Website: walmart
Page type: cart
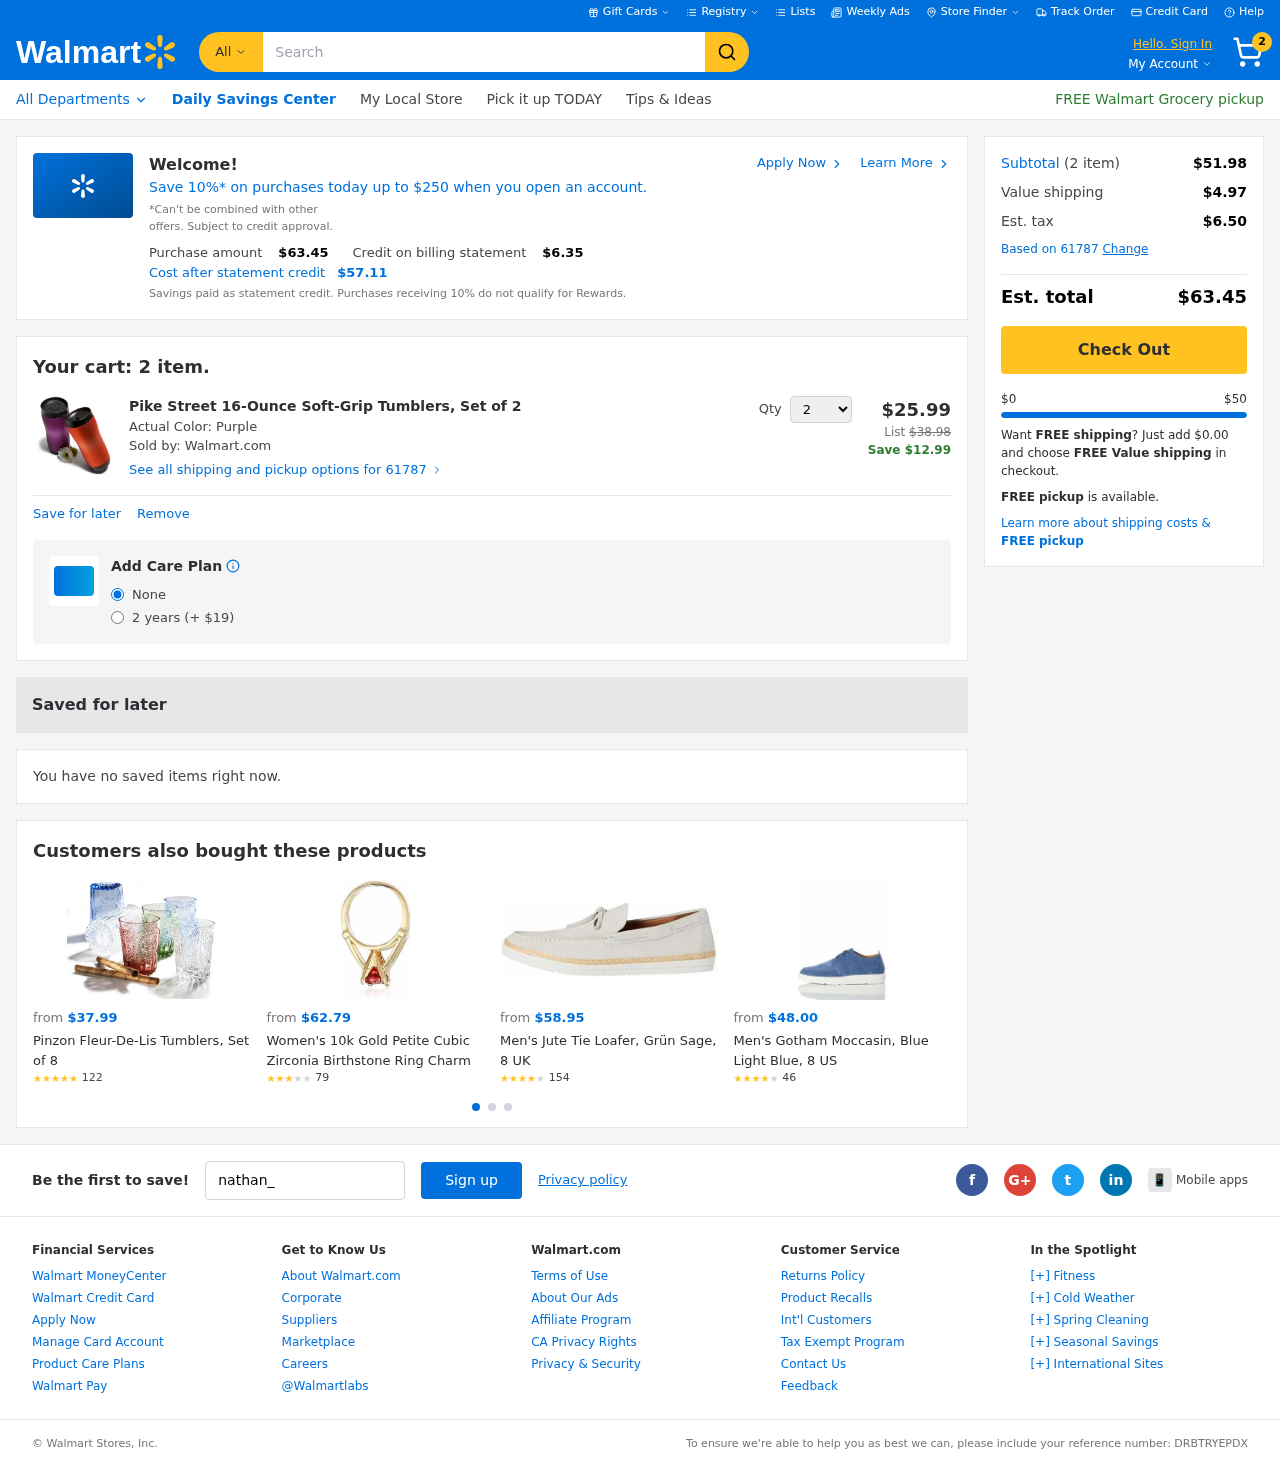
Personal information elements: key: PII_EMAIL
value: nathan_mckenzie@gmail.com
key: PII_POSTCODE
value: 61787
Product elements: key: PRODUCT1_NAME
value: Pike Street 16-Ounce Soft-Grip Tumblers, Set of 2
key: PRODUCT1_PRICE
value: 25.99
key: PRODUCT1_QUANTITY
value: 2
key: PRODUCT2_NAME
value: Pinzon Fleur-De-Lis Tumblers, Set of 8
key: PRODUCT2_NUM_RATINGS
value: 122
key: PRODUCT2_PRICE
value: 37.99
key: PRODUCT2_RATING
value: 4.9
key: PRODUCT3_NAME
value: Women's 10k Gold Petite Cubic Zirconia Birthstone Ring Charm
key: PRODUCT3_NUM_RATINGS
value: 79
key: PRODUCT3_PRICE
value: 62.79
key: PRODUCT3_RATING
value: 3.1
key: PRODUCT4_NAME
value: Men's Jute Tie Loafer, Grün Sage, 8 UK
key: PRODUCT4_NUM_RATINGS
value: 154
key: PRODUCT4_PRICE
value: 58.95
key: PRODUCT4_RATING
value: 4.3
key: PRODUCT5_NAME
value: Men's Gotham Moccasin, Blue Light Blue, 8 US
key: PRODUCT5_NUM_RATINGS
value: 46
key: PRODUCT5_PRICE
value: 48
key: PRODUCT5_RATING
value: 4.4
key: PRODUCT1_ORIGINAL_PRICE
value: $38.98
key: PRODUCT1_SAVINGS
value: Save $12.99
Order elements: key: ORDER_NUM_ITEMS
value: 2
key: ORDER_TOTAL
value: $63.45
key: PROMO_TOTAL_AFTER_CREDIT
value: $57.11
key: ORDER_SUBTOTAL
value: $51.98
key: ORDER_SHIPPING_COST
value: $4.97
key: ORDER_TAX
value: $6.50
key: FREE_SHIPPING_REMAINING
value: $0.00
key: ORDER_REFERENCE_NUMBER
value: DRBTRYEPDX
Search elements: key: HEADER_SEARCH
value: Search
Other elements: key: PROMO_CREDIT
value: $6.35